Field crop: maize
Growth stage: 2
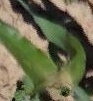
Species: maize